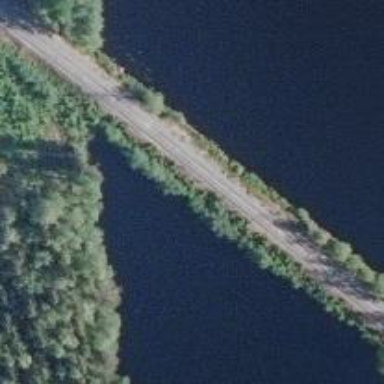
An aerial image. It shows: Railway track on embankment classified as B1.